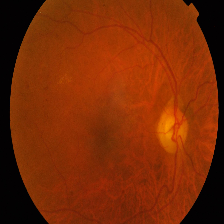
Diabetic retinopathy grade: Proliferative DR